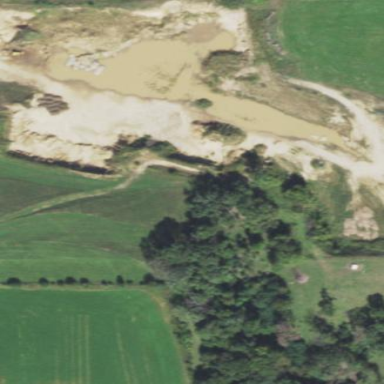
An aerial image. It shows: Quarry area.